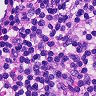
Metastatic tissue present: no